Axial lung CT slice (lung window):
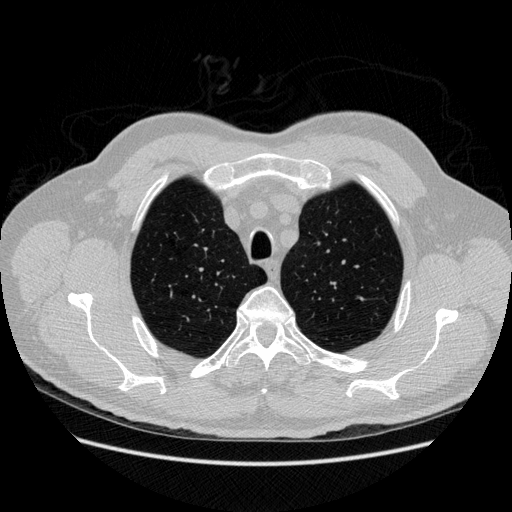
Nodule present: no